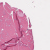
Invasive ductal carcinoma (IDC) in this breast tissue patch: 0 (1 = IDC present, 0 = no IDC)